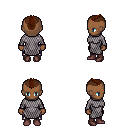
a pixel art fantasy rpg character, female body template, human, dark skin, chain mail, metal pants, brown short mohawk hairstyle, maroon shoes, four views (front, back, left, right), 2x2 character sprite sheet, small pixel art, hard edges, no anti-aliasing